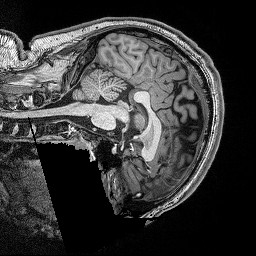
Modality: T1w
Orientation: sagittal
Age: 20
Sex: male